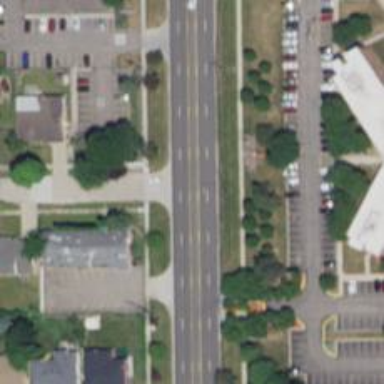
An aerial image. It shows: Secondary road with separate asphalt sidewalks.